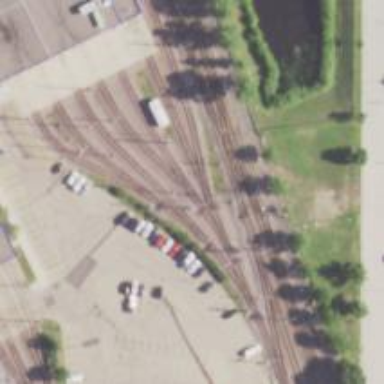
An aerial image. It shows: Light rail yard with electrified contact lines.